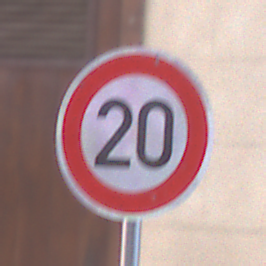
Verkehrszeichen: Geschwindigkeit20
Umgebung: Outdoor, Urban
Tageszeit: MorningAfternoon
Wetter: PartlyCloudy
Licht: Natural
Jahreszeit: NotSpecified
Kontrast: MediumContrast